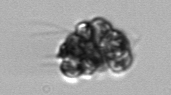
Label: Corymbellus